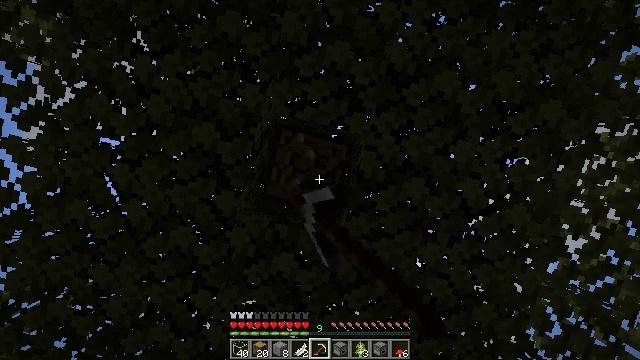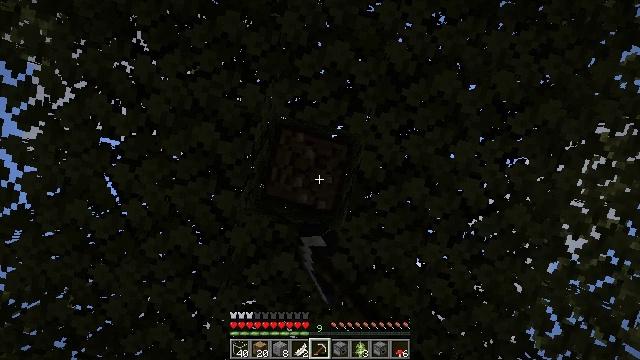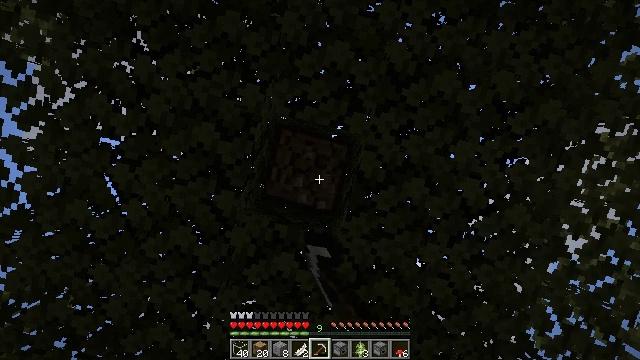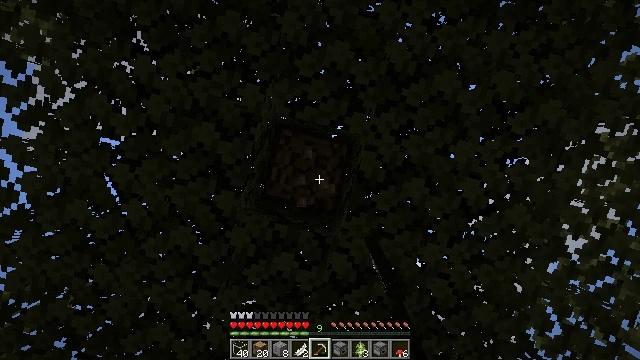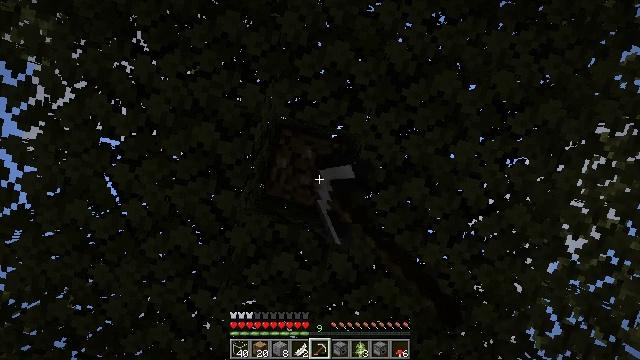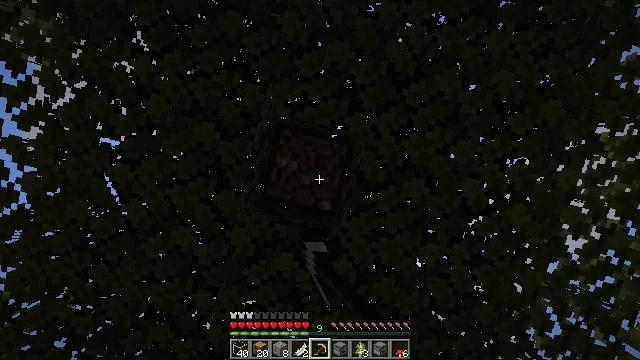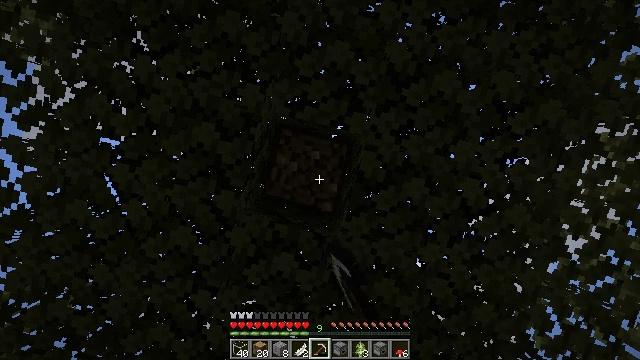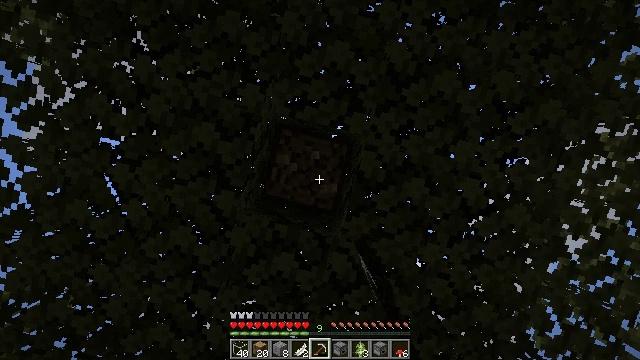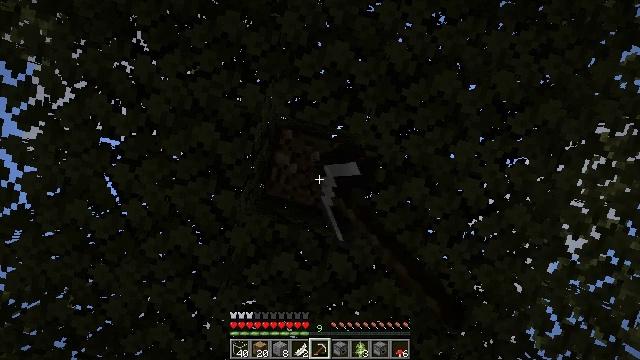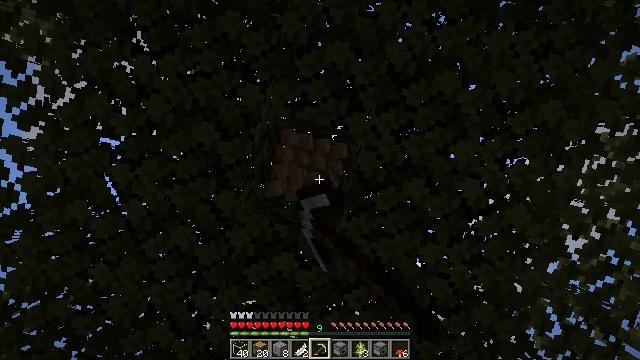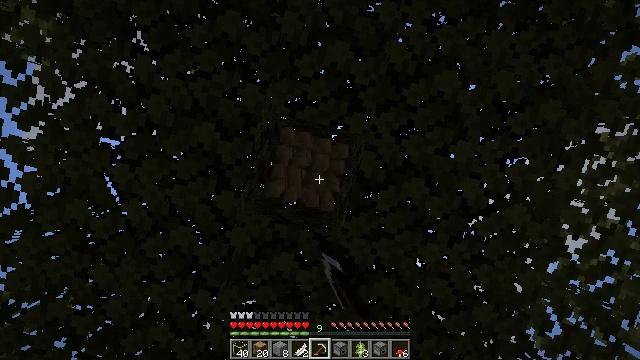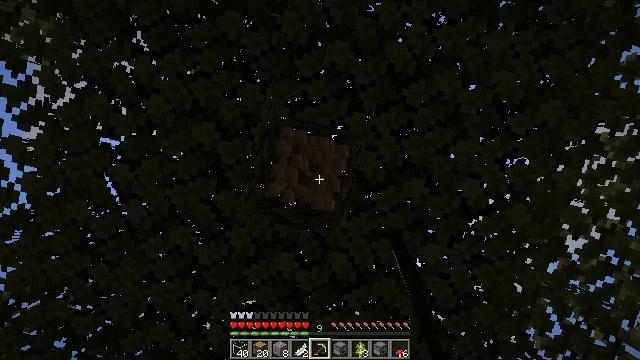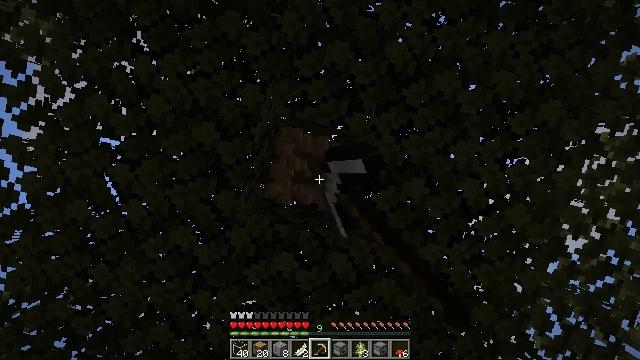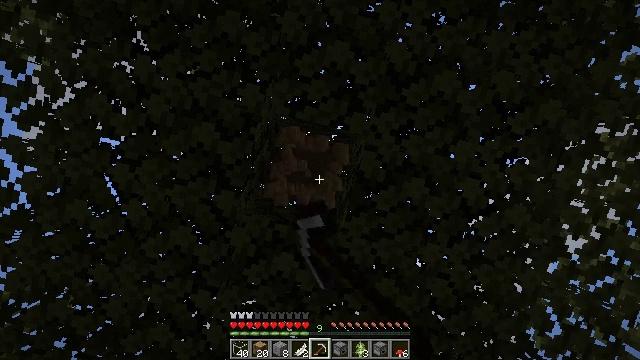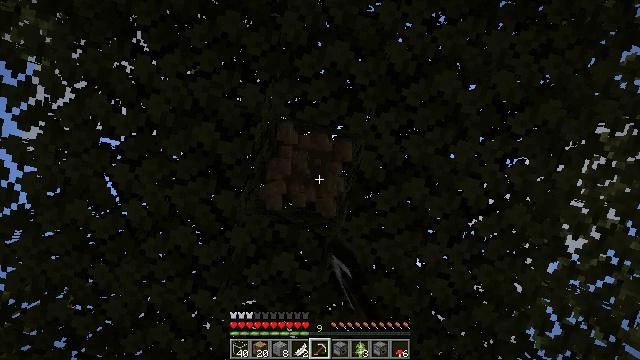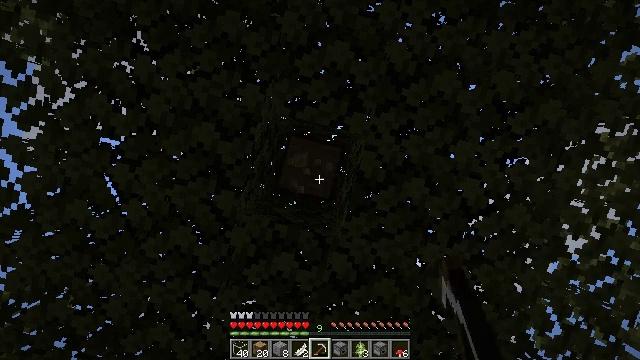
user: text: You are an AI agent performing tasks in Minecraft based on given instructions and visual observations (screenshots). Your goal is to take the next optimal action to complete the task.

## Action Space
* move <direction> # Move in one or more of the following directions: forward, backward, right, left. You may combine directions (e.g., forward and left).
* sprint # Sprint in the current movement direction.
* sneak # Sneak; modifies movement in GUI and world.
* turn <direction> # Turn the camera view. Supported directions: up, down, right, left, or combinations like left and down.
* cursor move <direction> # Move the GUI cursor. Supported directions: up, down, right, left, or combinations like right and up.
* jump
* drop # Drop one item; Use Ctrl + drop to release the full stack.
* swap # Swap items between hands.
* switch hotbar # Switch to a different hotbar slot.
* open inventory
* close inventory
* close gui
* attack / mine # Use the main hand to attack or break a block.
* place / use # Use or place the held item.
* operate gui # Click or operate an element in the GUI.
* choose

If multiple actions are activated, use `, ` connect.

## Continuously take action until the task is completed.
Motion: motion action
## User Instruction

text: Chop down the oak log.
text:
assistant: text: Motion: attack / mine
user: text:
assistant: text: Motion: attack / mine
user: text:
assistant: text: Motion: attack / mine
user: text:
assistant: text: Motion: attack / mine
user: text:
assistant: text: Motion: attack / mine
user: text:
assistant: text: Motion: attack / mine
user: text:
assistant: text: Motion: attack / mine
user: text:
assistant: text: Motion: attack / mine
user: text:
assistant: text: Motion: attack / mine
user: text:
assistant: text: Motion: attack / mine
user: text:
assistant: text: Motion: attack / mine
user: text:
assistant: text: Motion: attack / mine
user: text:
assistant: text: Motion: attack / mine
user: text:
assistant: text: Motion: attack / mine
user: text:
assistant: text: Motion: attack / mine
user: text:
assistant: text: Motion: attack / mine
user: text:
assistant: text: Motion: attack / mine
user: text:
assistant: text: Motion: attack / mine
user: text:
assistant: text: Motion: attack / mine
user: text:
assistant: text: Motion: attack / mine
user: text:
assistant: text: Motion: attack / mine
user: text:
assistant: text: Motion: attack / mine
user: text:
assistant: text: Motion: attack / mine
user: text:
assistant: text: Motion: attack / mine
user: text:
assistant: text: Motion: attack / mine
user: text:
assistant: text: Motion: attack / mine
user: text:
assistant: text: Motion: attack / mine
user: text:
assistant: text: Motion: attack / mine
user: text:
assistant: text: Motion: attack / mine
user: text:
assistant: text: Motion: attack / mine